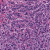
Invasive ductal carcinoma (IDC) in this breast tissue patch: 1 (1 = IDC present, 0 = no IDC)